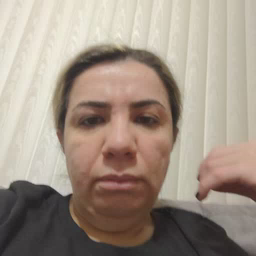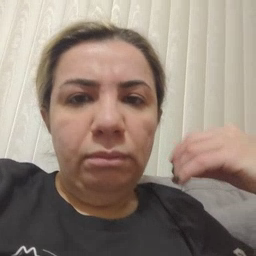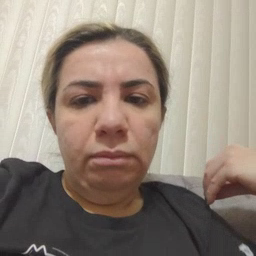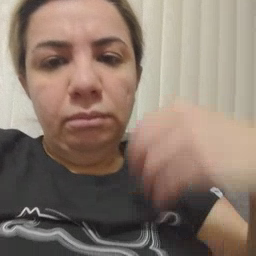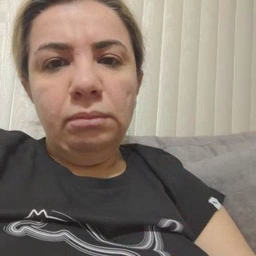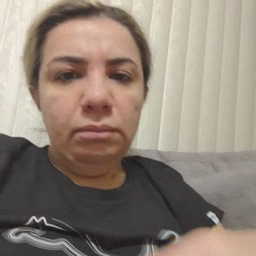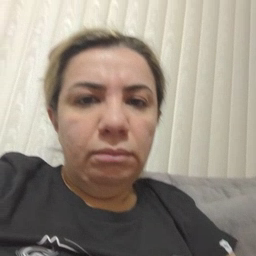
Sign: jacket